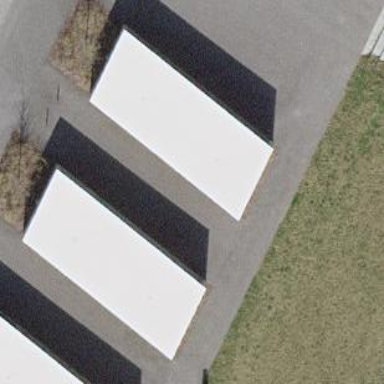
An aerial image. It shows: View of roof of building.